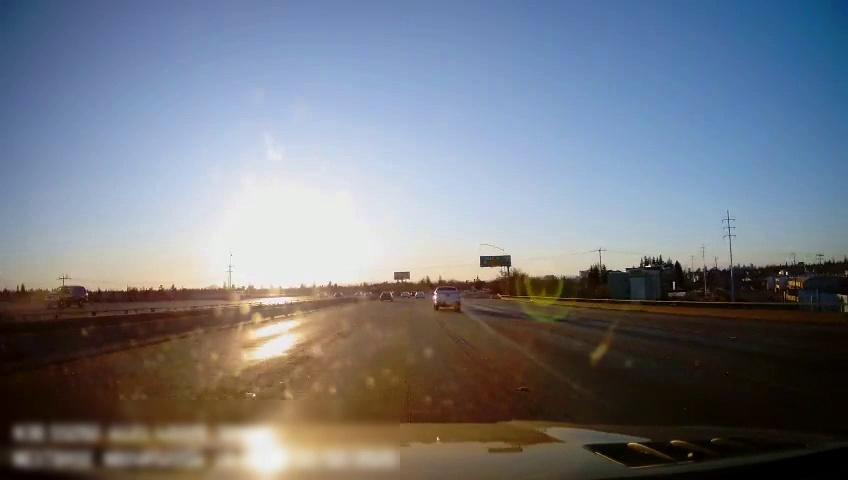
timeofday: Day
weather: Sunny
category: Drivable Space
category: Vehicles | Truck
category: Vehicles | Car
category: Vehicles | Car
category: Vehicles | Car
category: Vehicles | SUV
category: Traffic | Signs
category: Traffic | Signs